Aerial crown-view tile of a tropical tree (Barro Colorado Island, Panama), acquired 20240813:
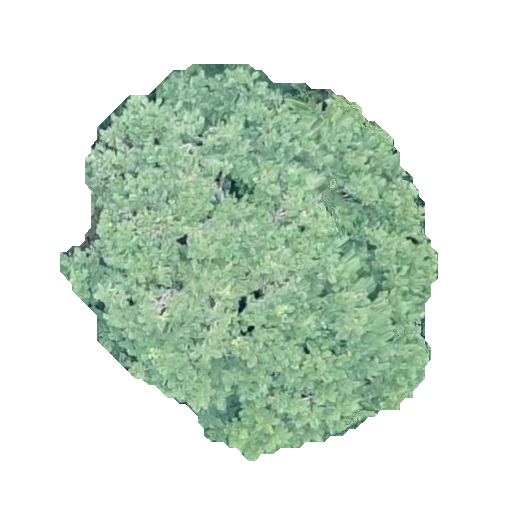
Species: Jacaranda copaia
GBIF accepted scientific name: Jacaranda copaia
Crown area: 161.55 m²